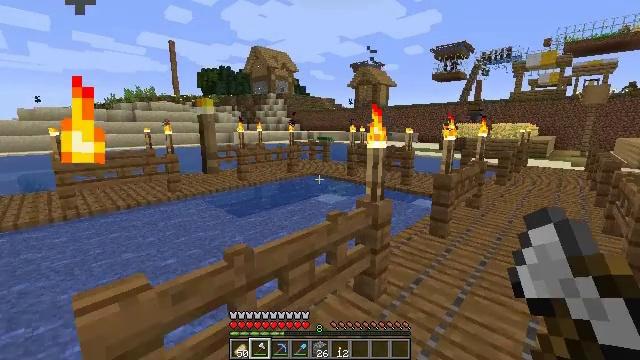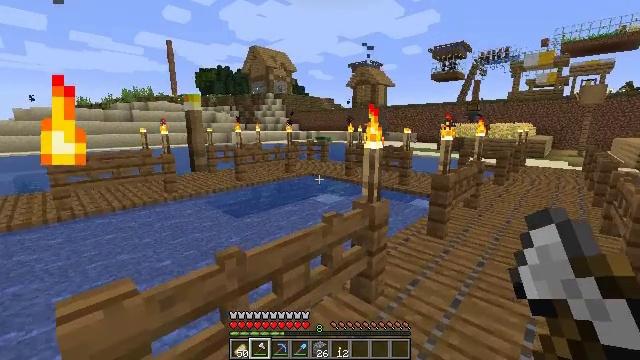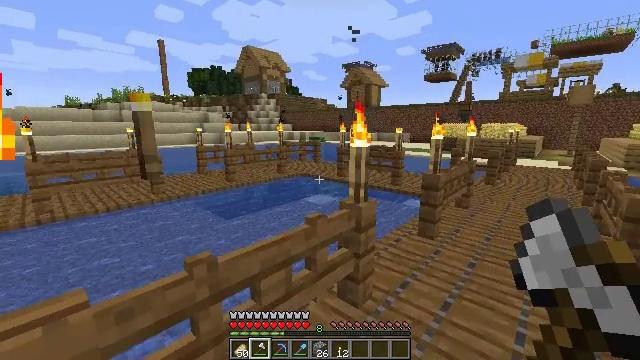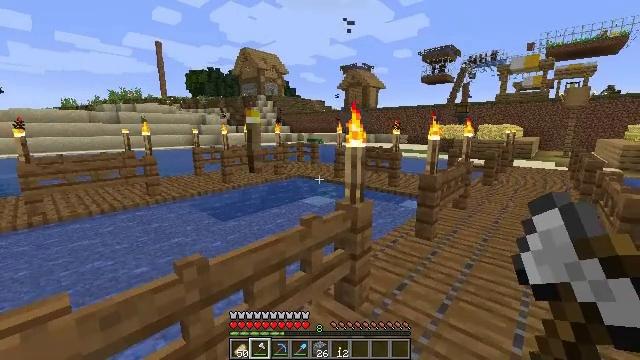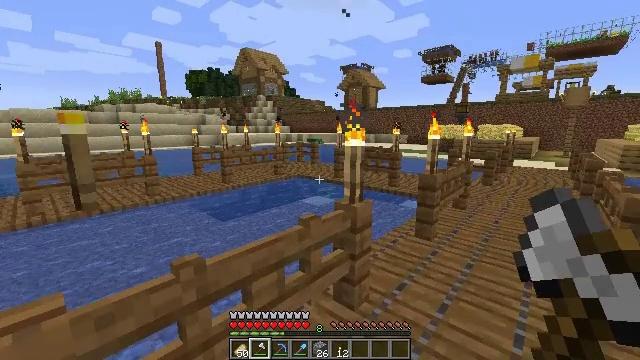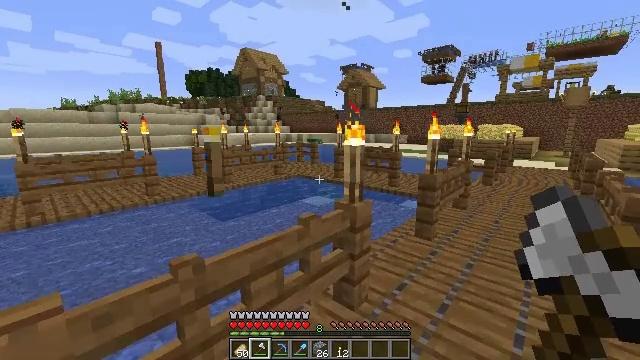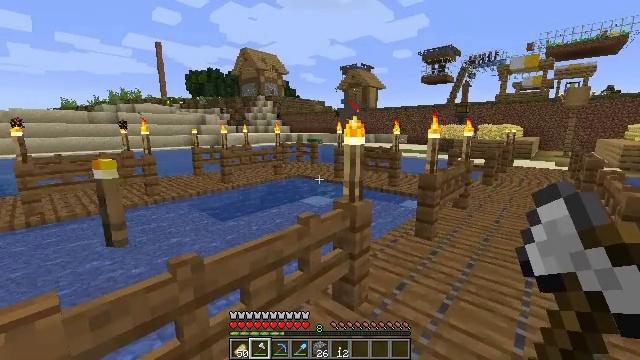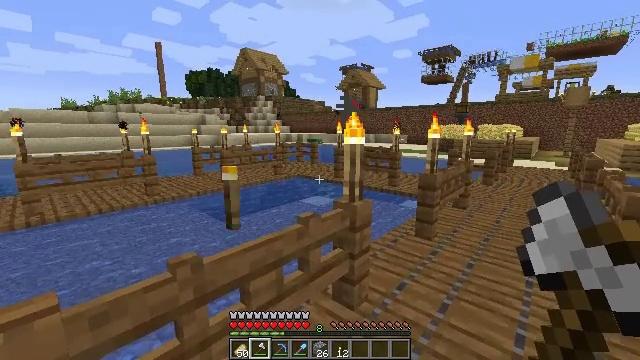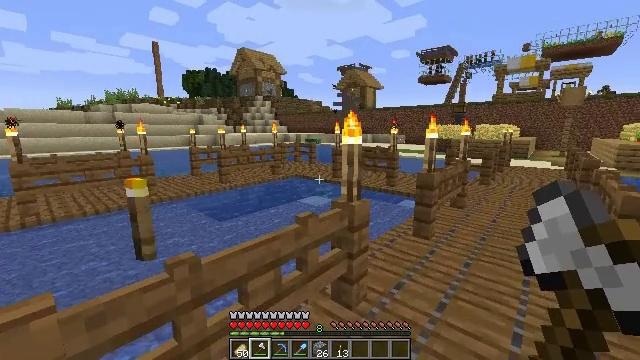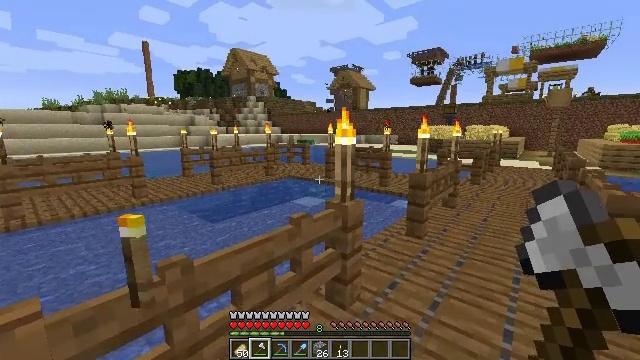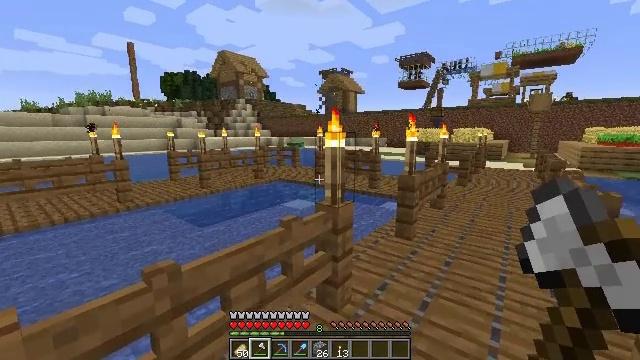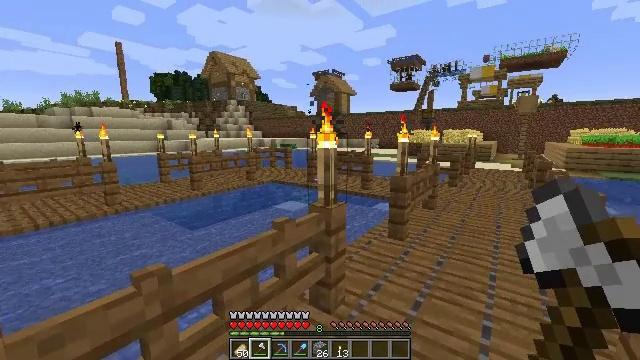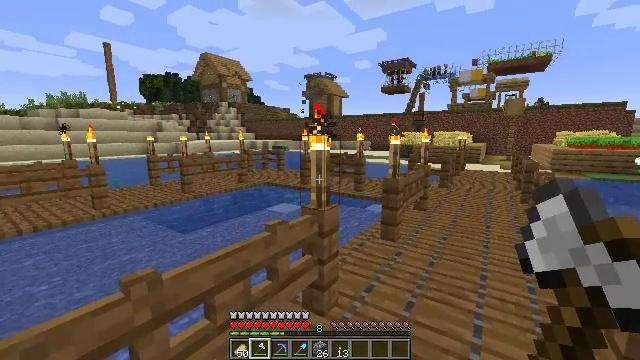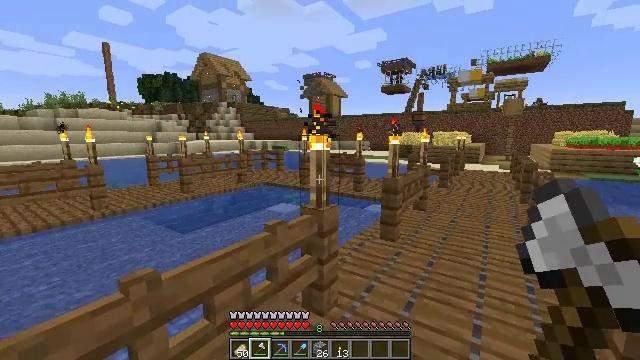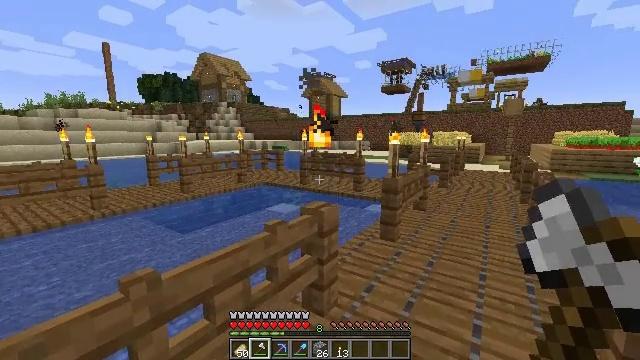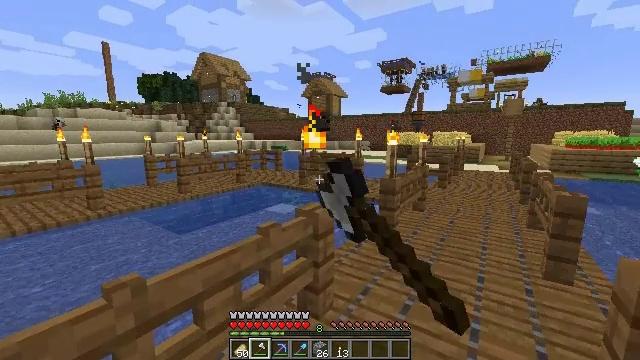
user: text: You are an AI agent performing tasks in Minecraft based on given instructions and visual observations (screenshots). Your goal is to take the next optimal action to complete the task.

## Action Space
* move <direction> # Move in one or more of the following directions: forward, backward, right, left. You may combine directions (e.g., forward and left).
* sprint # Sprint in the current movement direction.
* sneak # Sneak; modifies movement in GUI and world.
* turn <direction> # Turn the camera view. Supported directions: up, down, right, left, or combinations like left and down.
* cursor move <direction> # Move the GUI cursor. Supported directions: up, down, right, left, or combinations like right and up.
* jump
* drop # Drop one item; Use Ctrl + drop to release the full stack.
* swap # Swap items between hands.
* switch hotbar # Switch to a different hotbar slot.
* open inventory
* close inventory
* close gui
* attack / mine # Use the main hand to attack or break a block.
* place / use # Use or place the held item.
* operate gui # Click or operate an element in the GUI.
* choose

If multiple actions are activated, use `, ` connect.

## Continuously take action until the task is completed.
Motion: motion action
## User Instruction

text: Remove the torch from its spot.
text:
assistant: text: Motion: no_op
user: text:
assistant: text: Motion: turn right
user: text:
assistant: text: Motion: no_op
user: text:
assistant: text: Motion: no_op
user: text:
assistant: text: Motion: no_op
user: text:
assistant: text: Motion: no_op
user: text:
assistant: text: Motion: no_op
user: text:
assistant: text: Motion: no_op
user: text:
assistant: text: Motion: turn right
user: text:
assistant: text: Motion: turn right
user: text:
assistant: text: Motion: turn right
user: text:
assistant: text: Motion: turn right
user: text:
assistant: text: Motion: no_op
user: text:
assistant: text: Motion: attack / mine
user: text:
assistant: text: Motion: move forward and move right, attack / mine
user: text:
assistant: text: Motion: move forward and move right, attack / mine
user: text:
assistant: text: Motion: move forward and move right
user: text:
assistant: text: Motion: move forward and move right
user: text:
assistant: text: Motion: move forward and move right
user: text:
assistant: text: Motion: move forward and move right
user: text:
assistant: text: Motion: move forward and move right
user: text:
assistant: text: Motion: move forward
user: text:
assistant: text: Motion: move forward
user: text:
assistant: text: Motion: no_op
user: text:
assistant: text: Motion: no_op
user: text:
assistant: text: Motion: no_op
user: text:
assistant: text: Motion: no_op
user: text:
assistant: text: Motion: no_op
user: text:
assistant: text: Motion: no_op
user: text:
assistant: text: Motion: no_op